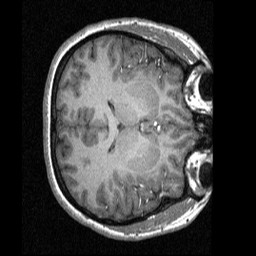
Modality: T1w
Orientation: axial
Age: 20
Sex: female